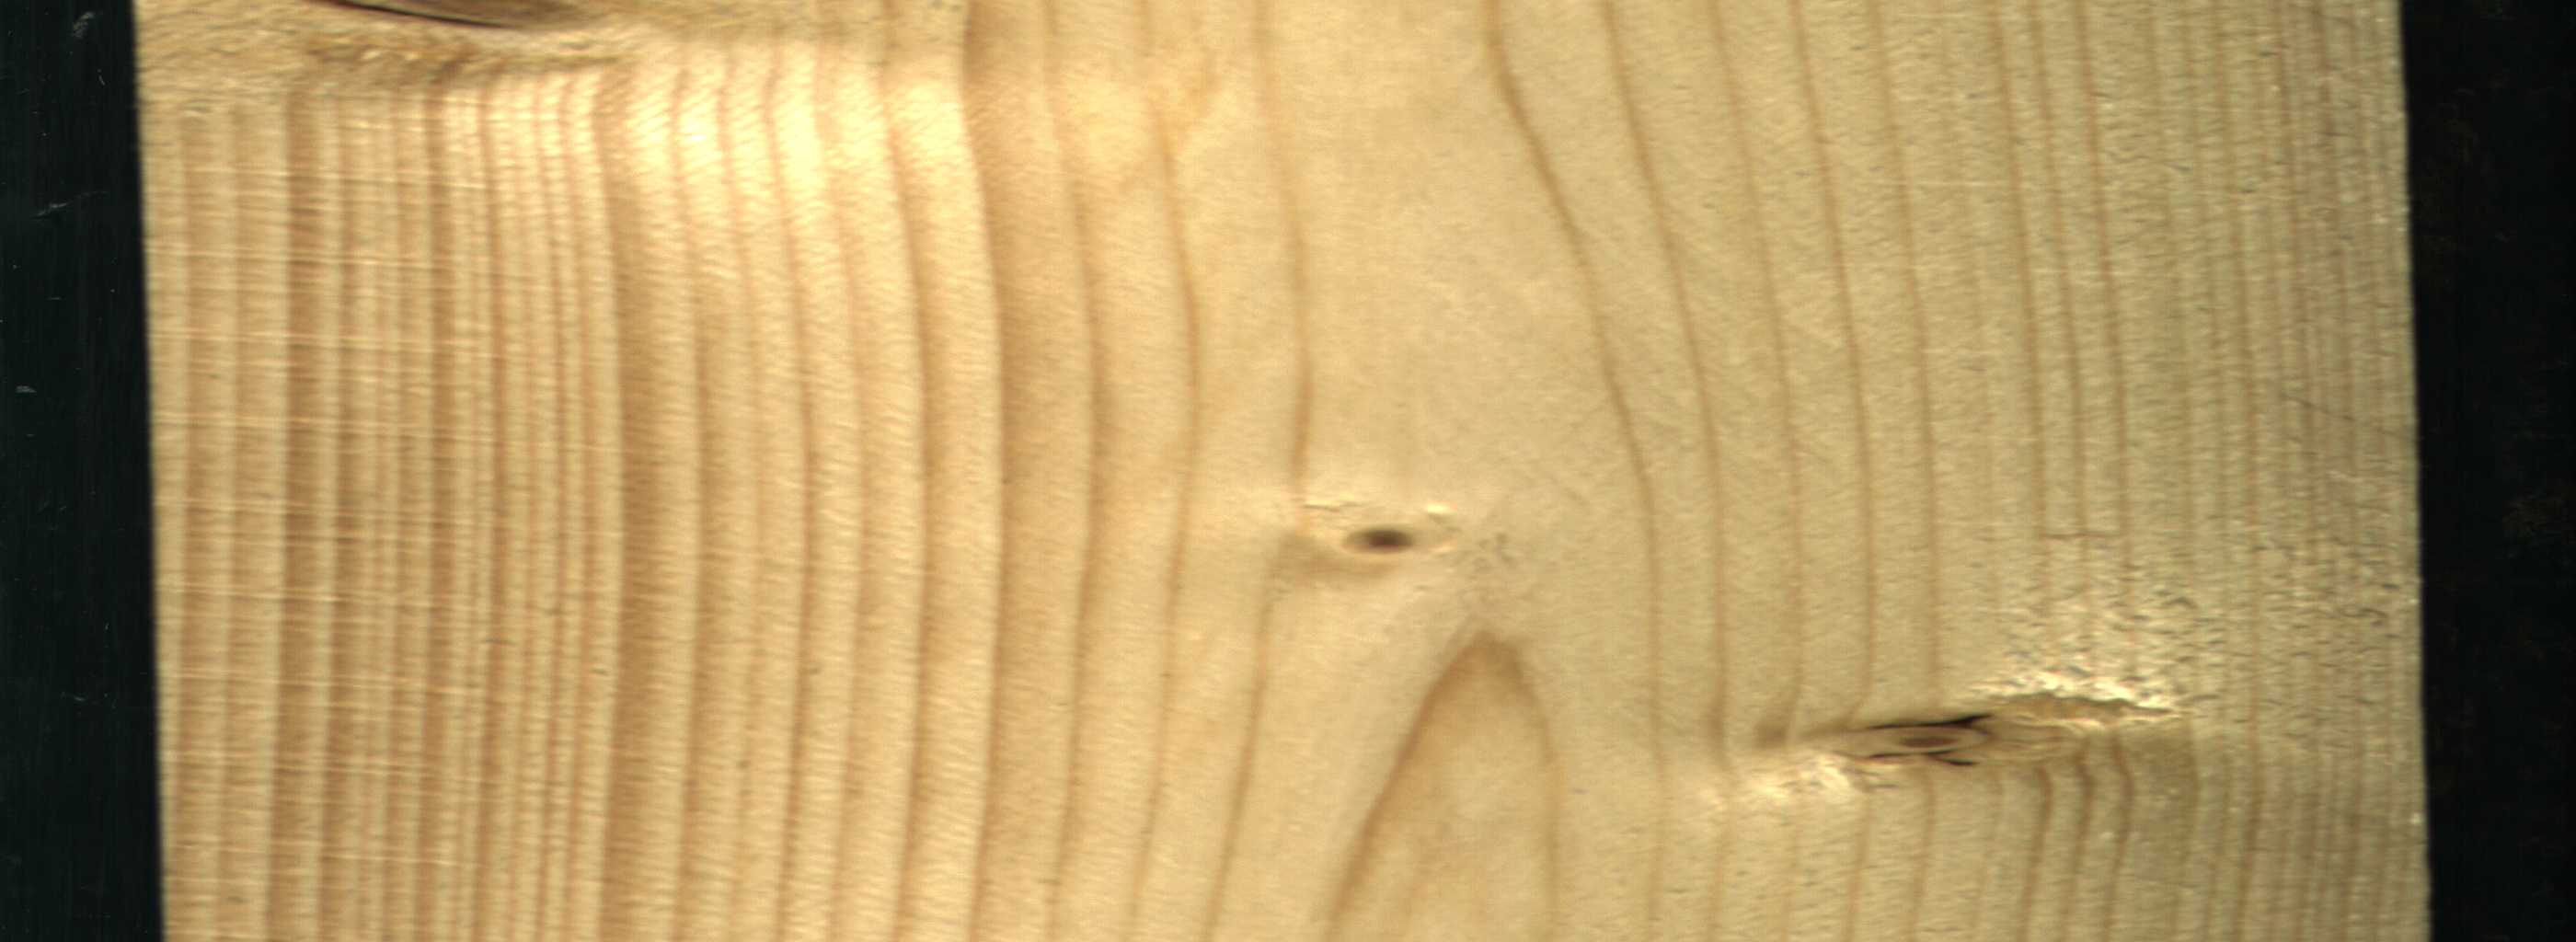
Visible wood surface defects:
Dead_Knot
Dead_Knot
Live_Knot